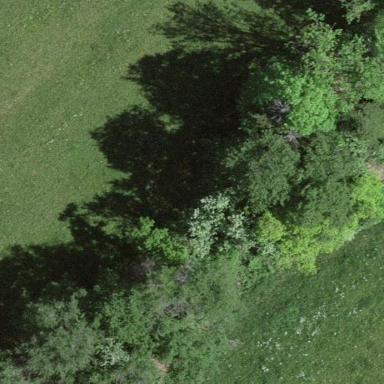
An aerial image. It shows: Forest area.